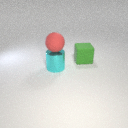
large cyan metal cylinder below large red rubber sphere